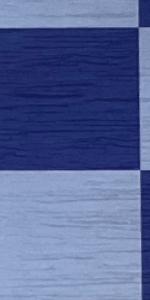
Label: Empty